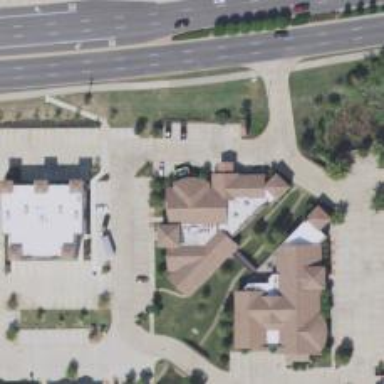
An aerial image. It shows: Healthcare clinic.